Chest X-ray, PA view. Patient: 62 years old, sex M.
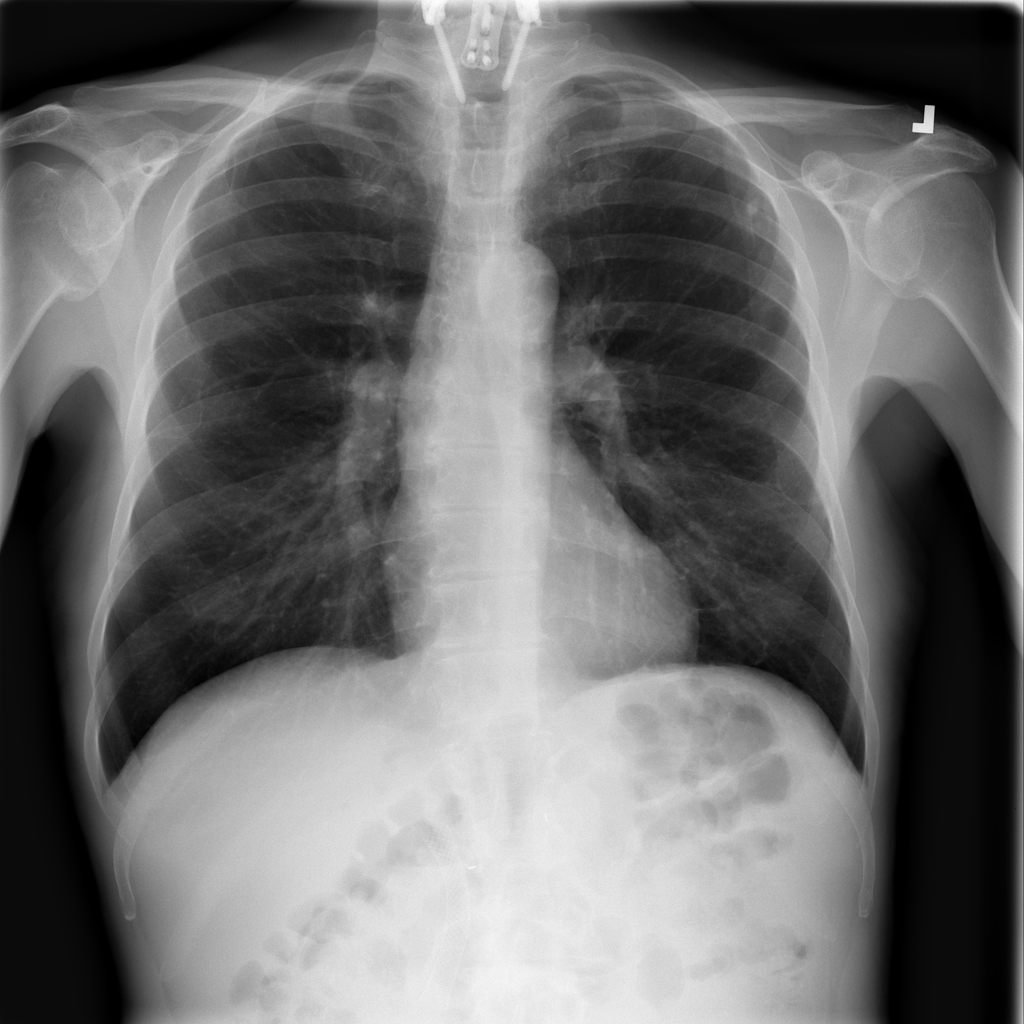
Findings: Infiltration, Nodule